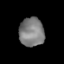
Tissue: lung
Cell type: Epithelial cells
Senescence score: 0.2015
Nuclear area (px): 706
Mean DAPI intensity: 126.295